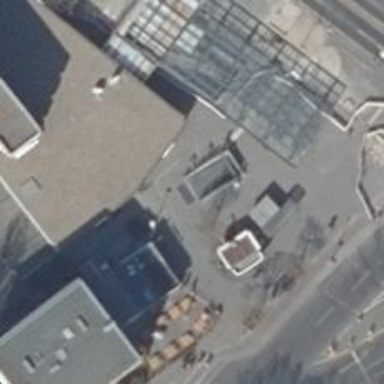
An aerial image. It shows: Subway entrance for public transport.